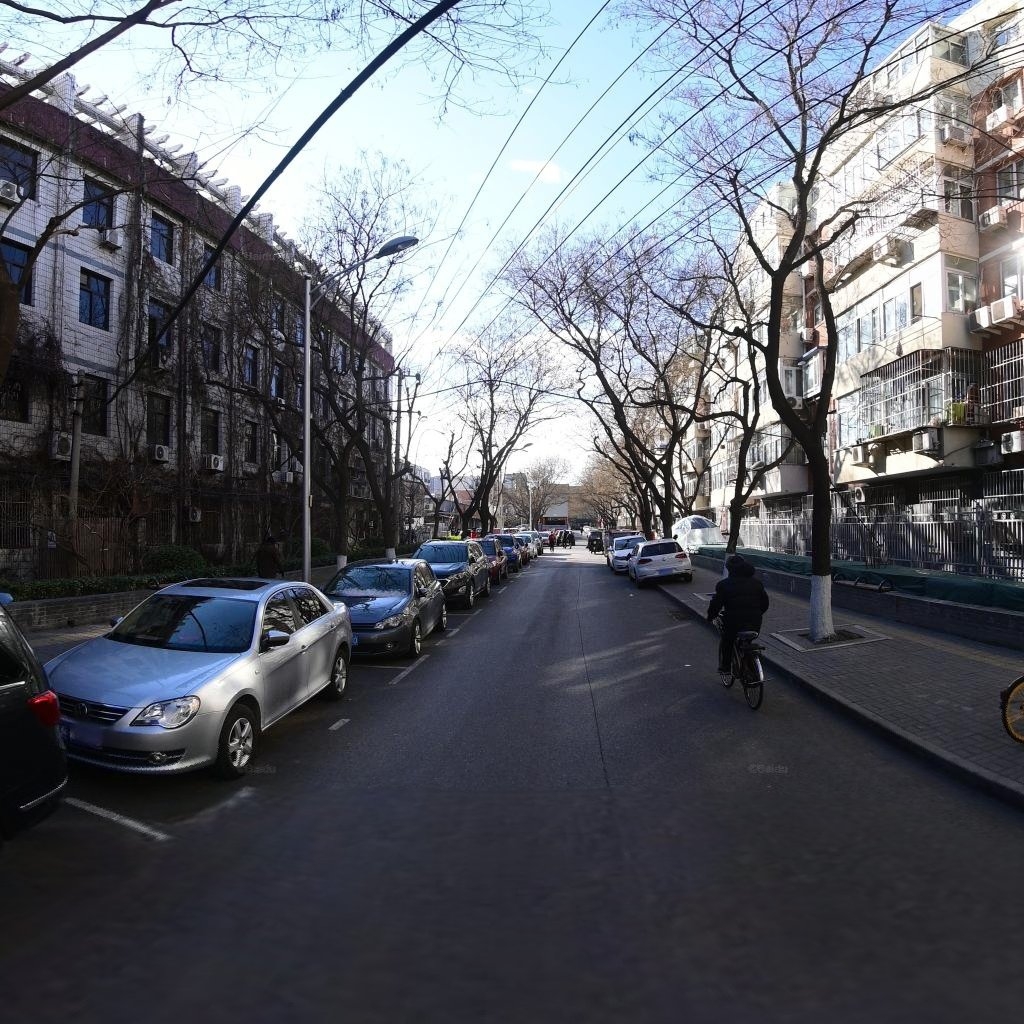
Region: Xicheng
Road damage annotations: longitudinal crack